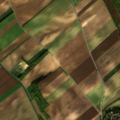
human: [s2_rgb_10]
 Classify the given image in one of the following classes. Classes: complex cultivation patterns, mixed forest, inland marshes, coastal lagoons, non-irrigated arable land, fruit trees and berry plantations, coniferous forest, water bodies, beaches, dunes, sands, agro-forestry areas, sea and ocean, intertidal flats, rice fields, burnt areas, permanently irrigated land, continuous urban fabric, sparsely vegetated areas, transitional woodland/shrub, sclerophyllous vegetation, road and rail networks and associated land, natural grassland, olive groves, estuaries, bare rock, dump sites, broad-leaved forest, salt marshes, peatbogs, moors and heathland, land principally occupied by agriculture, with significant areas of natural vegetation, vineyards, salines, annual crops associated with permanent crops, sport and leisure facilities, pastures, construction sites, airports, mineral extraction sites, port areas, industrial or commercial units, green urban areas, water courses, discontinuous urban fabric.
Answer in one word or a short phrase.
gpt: discontinuous urban fabric, non-irrigated arable land, land principally occupied by agriculture, with significant areas of natural vegetation, broad-leaved forest